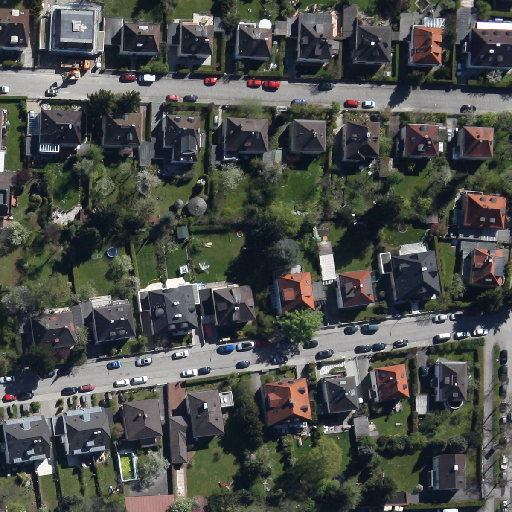
Referring expression: paved road along with tree